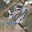
Label: 0